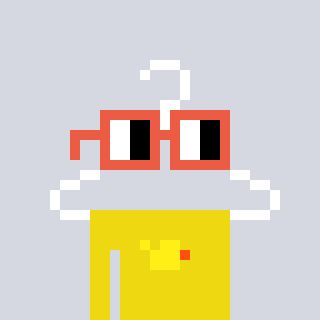
a pixel art character with square orange glasses, a hanger-shaped head and a yellow-colored body on a cool background